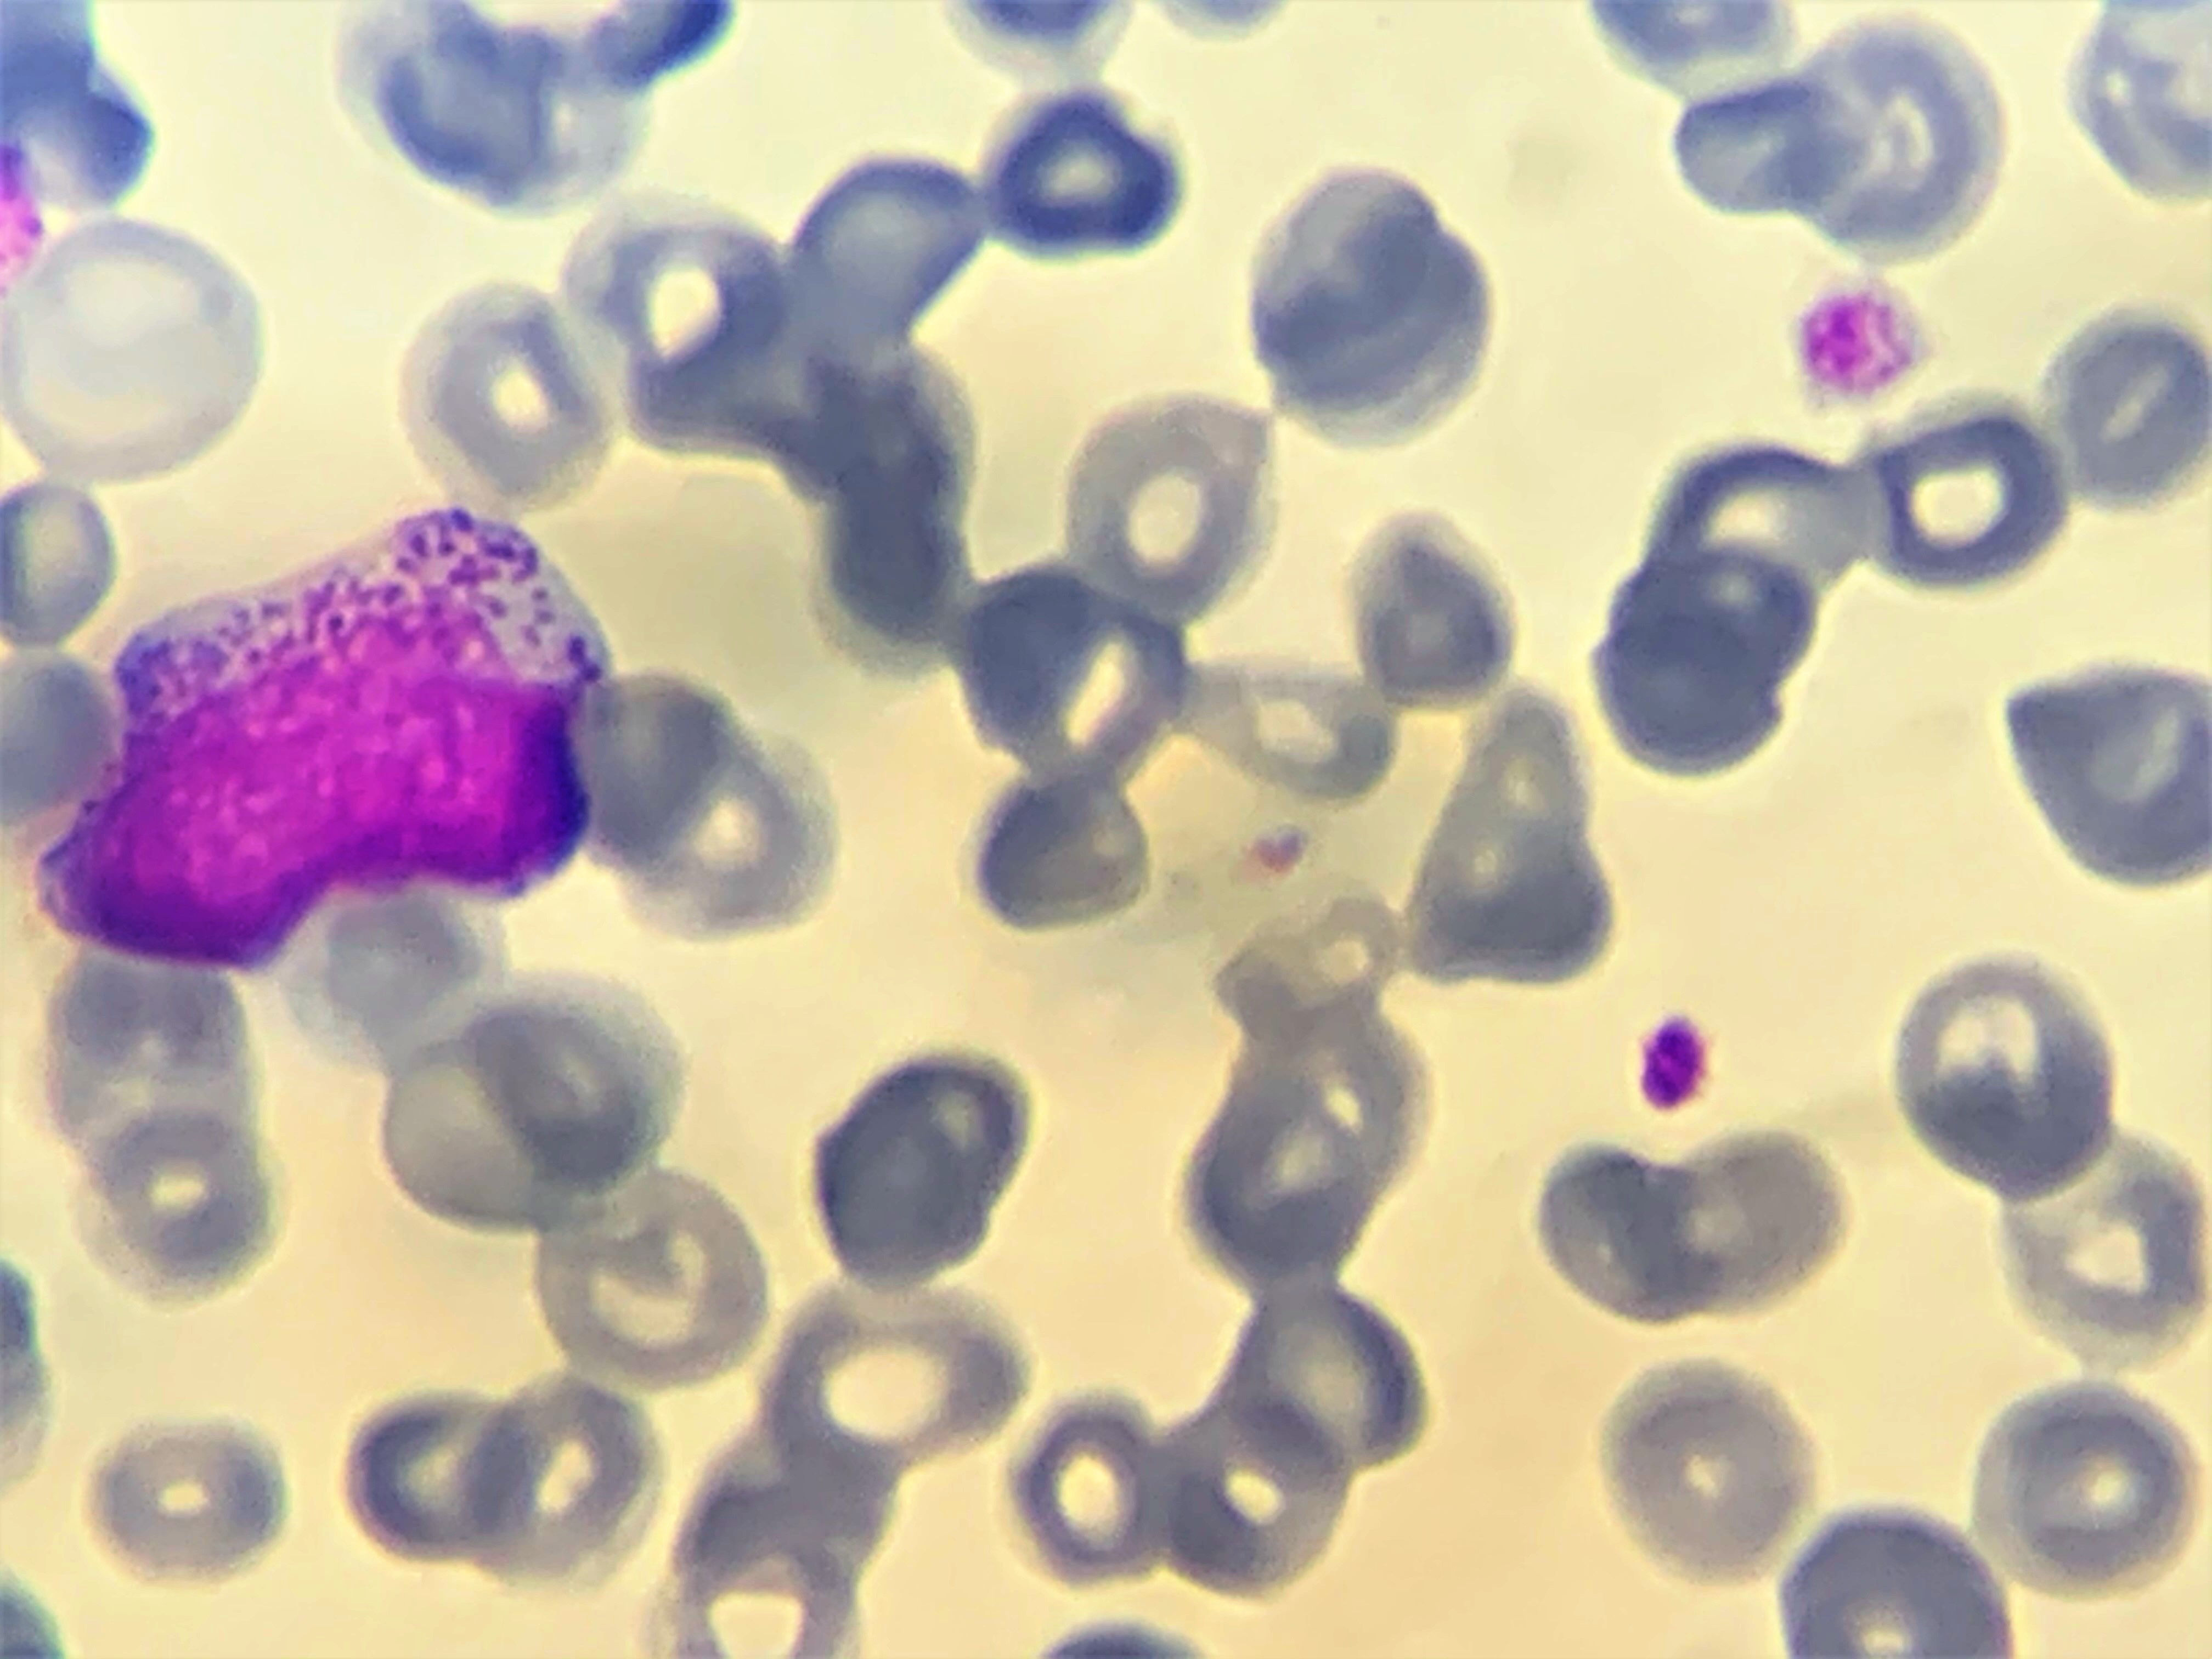
Cell type: MYELOCYTE